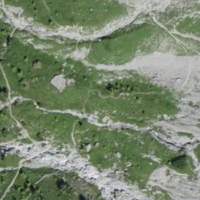
EUNIS habitat code: 48
Species observed at this site:
Lysandra coridon